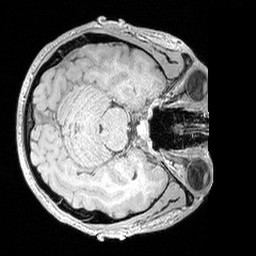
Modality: MP2RAGE
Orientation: axial
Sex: male
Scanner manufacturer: siemens
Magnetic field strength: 3 T
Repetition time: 5 s
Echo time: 0.00292 s